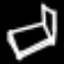
Label: bed